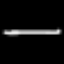
Label: line